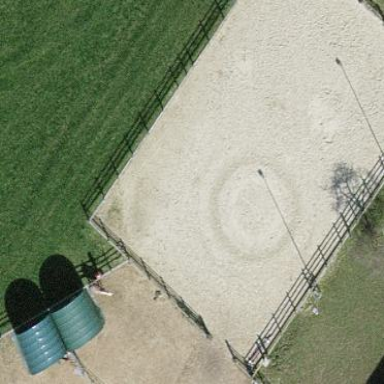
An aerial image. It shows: Equestrian pitch for leisure land activities.